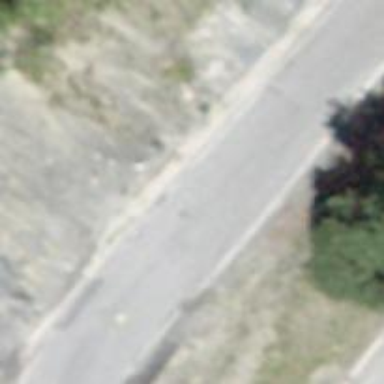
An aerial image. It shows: Asphalt road classified as tertiary.